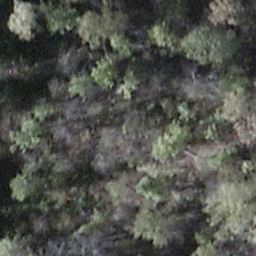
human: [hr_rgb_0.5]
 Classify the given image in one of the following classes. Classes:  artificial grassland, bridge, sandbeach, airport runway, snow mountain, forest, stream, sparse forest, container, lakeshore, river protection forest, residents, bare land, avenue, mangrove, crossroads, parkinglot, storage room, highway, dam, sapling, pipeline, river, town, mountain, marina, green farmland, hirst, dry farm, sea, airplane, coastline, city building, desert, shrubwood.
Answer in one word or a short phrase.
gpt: shrubwood